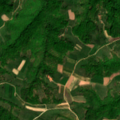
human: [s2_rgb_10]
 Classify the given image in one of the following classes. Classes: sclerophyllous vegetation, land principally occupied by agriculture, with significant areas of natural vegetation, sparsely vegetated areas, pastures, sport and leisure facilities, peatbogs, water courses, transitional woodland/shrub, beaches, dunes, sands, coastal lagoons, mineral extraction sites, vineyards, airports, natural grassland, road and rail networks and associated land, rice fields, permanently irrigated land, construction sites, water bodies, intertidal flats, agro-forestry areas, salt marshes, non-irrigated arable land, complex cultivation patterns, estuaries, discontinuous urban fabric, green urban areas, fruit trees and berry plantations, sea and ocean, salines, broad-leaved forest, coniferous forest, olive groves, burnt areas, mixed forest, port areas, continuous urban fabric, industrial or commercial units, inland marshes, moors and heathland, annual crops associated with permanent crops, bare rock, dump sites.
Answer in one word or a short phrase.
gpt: complex cultivation patterns, land principally occupied by agriculture, with significant areas of natural vegetation, broad-leaved forest